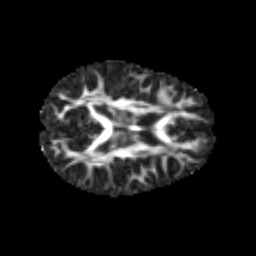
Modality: FA
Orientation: axial
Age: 7
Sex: male
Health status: healthy